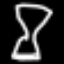
Label: hourglass